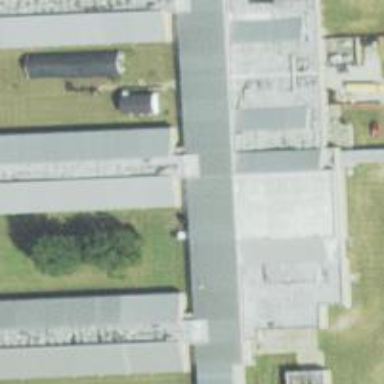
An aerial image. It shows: School.